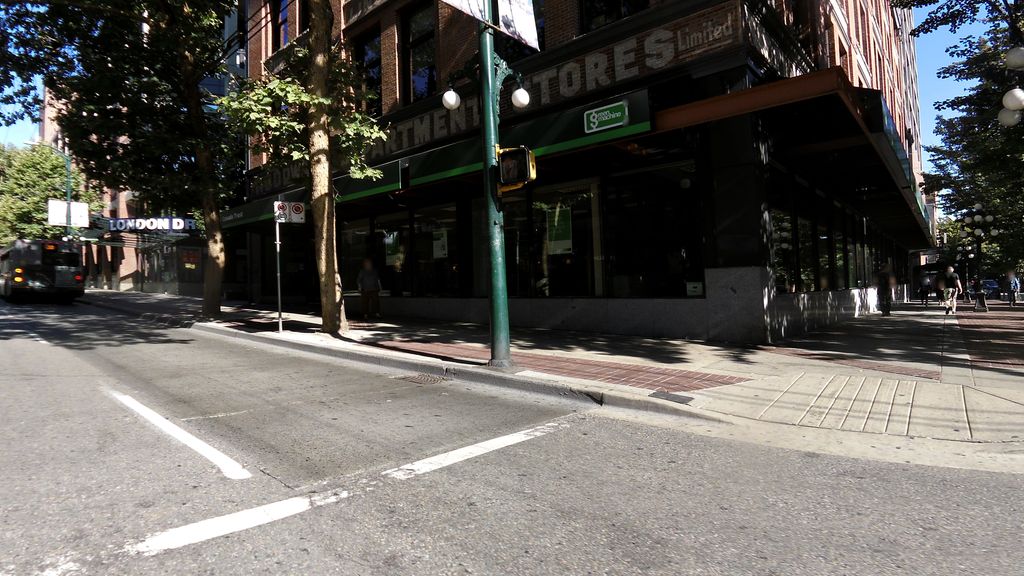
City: vancouver